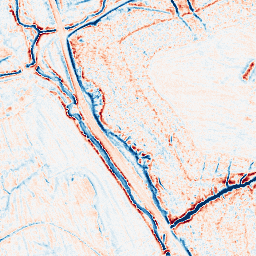
Category: classical
Decomposition family: gaussian
Decomposition parameters: sigma: 2
Upsampling method: sinc_blackman
Upsampling parameters: scale: 4
kernel_size: 16
Upsampling scale: 4